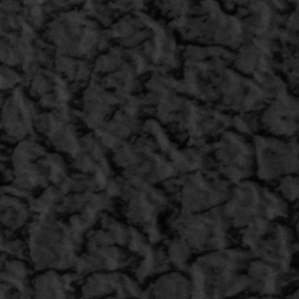
Label: frost